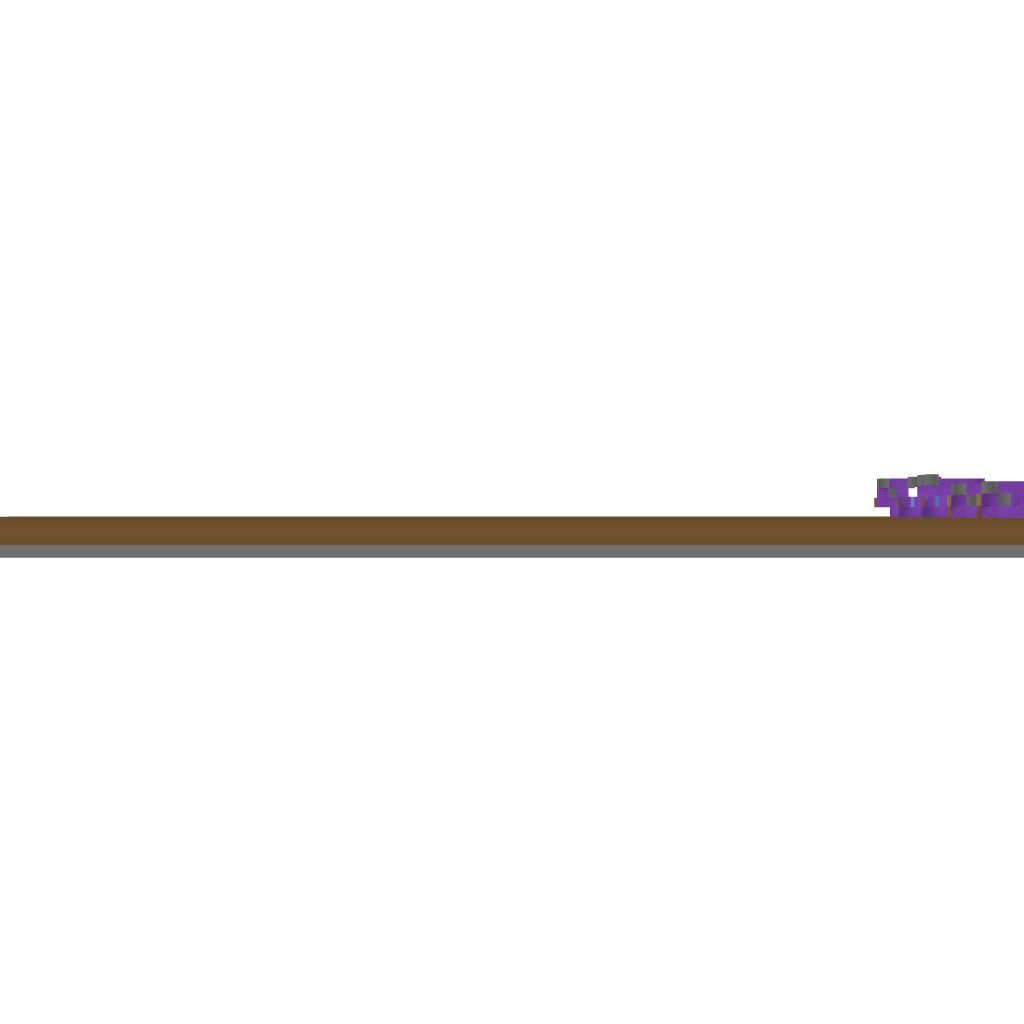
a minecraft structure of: Cannon test range bad low quality